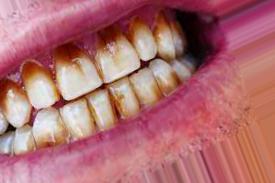
Condition: Tooth Discoloration